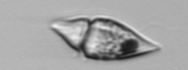
Label: Amphidinium